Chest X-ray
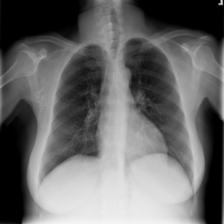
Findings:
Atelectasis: negative
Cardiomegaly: negative
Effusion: negative
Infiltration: positive
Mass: negative
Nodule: negative
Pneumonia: negative
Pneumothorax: negative
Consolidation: negative
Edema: negative
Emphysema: negative
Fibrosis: negative
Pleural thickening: negative
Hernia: negative